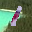
Label: 1